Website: crate-barrel
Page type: address-validator
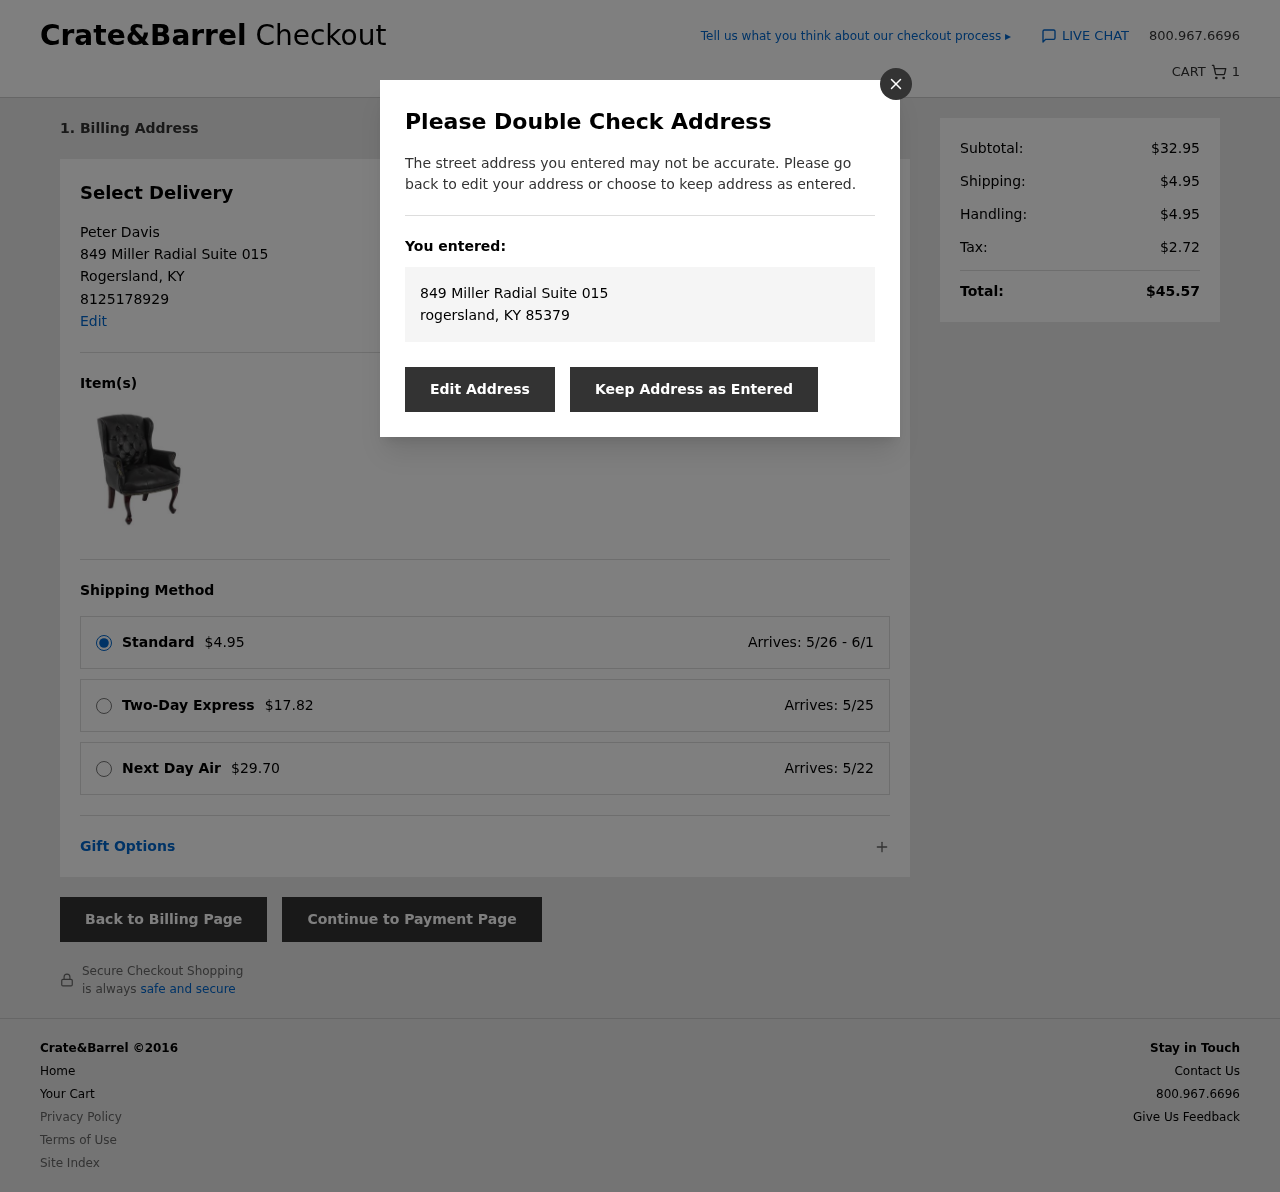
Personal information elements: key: PII_CITY
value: Rogersland
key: PII_FULLNAME
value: Peter Davis
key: PII_PHONE
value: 8125178929
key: PII_STATE_ABBR
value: KY
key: PII_STREET
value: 849 Miller Radial Suite 015
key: PII_CITY2
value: rogersland
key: PII_STATE_ABBR2
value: KY
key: PII_POSTCODE
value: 85379
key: PII_POSTCODE_FULL
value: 85379
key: PII_POSTCODE_NUMERIC
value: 85379
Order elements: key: ORDER_NUM_ITEMS
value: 1
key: ORDER_SHIPPING_COST
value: $4.95
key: ORDER_SHIPPING_DATE
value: Arrives: 5/26 - 6/1
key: ORDER_SHIPPING_EXPRESS
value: $17.82
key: ORDER_DELIVERY_DATE_EXPRESS
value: Arrives: 5/25
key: ORDER_SHIPPING_NEXTDAY
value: $29.70
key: ORDER_DELIVERY_DATE_NEXTDAY
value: Arrives: 5/22
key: ORDER_SUBTOTAL
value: $32.95
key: ORDER_HANDLING
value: $4.95
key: ORDER_TAX
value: $2.72
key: ORDER_TOTAL
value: $45.57